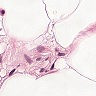
Metastatic tissue present: no